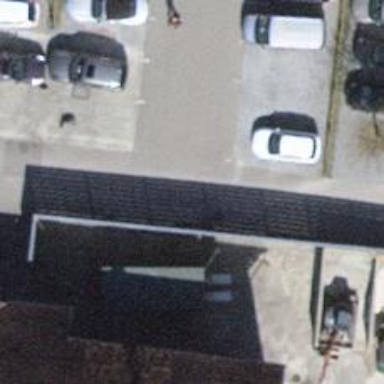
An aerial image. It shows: Asphalt parking aisle road.